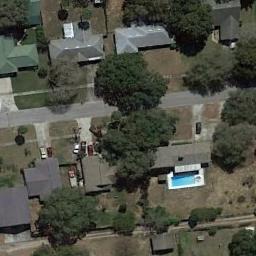
Label: residential